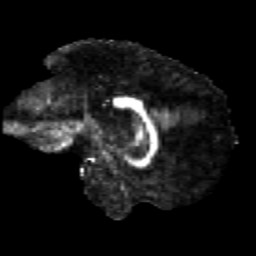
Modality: FA
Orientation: sagittal
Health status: healthy
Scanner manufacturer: siemens
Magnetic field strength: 3 T
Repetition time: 12 s
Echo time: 0.092 s